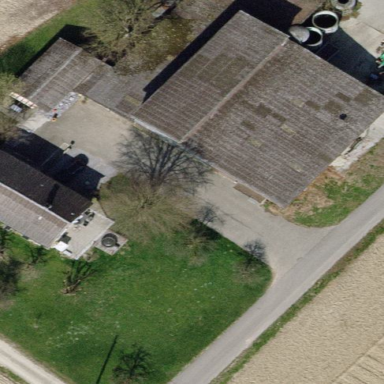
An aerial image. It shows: Farmyard area.